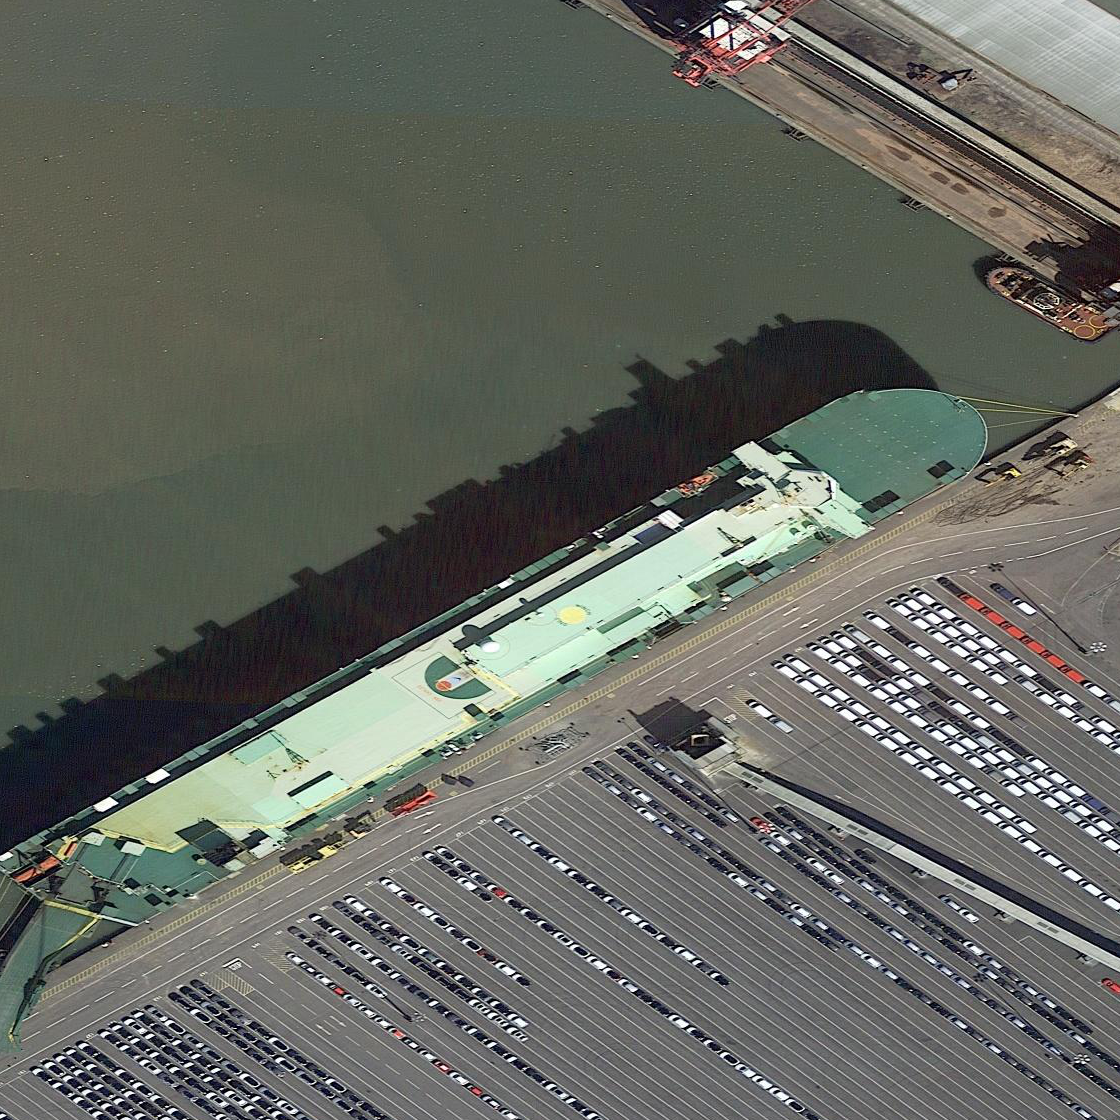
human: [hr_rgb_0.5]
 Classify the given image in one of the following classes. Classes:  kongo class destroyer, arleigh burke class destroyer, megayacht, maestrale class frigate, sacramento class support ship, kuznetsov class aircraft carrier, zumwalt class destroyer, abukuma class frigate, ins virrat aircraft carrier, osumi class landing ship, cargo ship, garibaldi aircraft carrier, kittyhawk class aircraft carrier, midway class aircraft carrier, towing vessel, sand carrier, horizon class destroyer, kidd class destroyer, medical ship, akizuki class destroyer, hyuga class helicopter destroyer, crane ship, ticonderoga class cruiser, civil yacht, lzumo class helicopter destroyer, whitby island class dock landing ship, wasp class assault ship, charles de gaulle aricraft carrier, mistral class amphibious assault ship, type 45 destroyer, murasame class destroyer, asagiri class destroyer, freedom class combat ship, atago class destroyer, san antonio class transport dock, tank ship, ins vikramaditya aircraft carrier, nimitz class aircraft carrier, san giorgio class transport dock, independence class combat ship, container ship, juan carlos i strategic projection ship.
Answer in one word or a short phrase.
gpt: Cargo ship